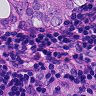
Metastatic tissue present: yes